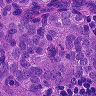
Metastatic tissue present: yes